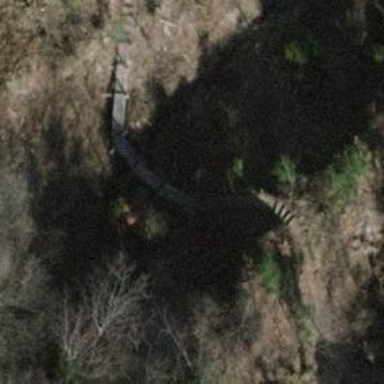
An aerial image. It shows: Path on bridge.